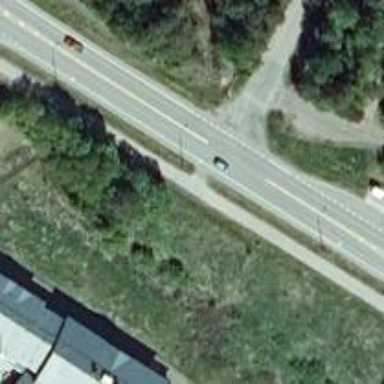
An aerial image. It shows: Secondary road with asphalt surface.